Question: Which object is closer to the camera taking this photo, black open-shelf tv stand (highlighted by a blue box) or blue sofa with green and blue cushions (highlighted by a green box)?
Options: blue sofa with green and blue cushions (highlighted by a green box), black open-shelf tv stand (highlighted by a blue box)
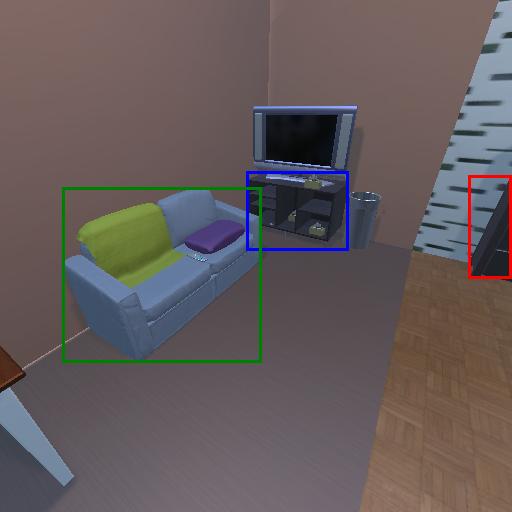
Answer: blue sofa with green and blue cushions (highlighted by a green box)